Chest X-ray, PA view. Patient: 59 years old, sex M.
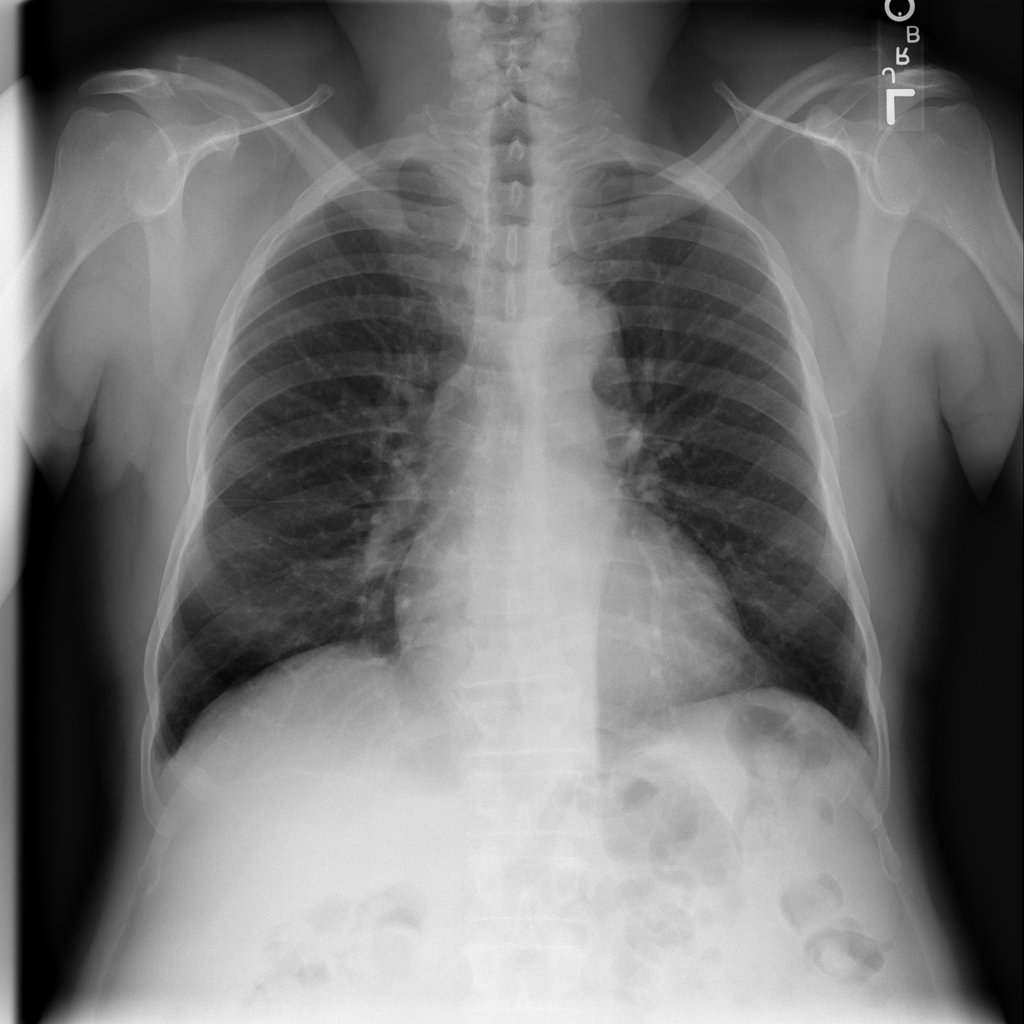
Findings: No Finding